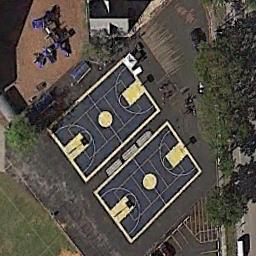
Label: basketball_court